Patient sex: M
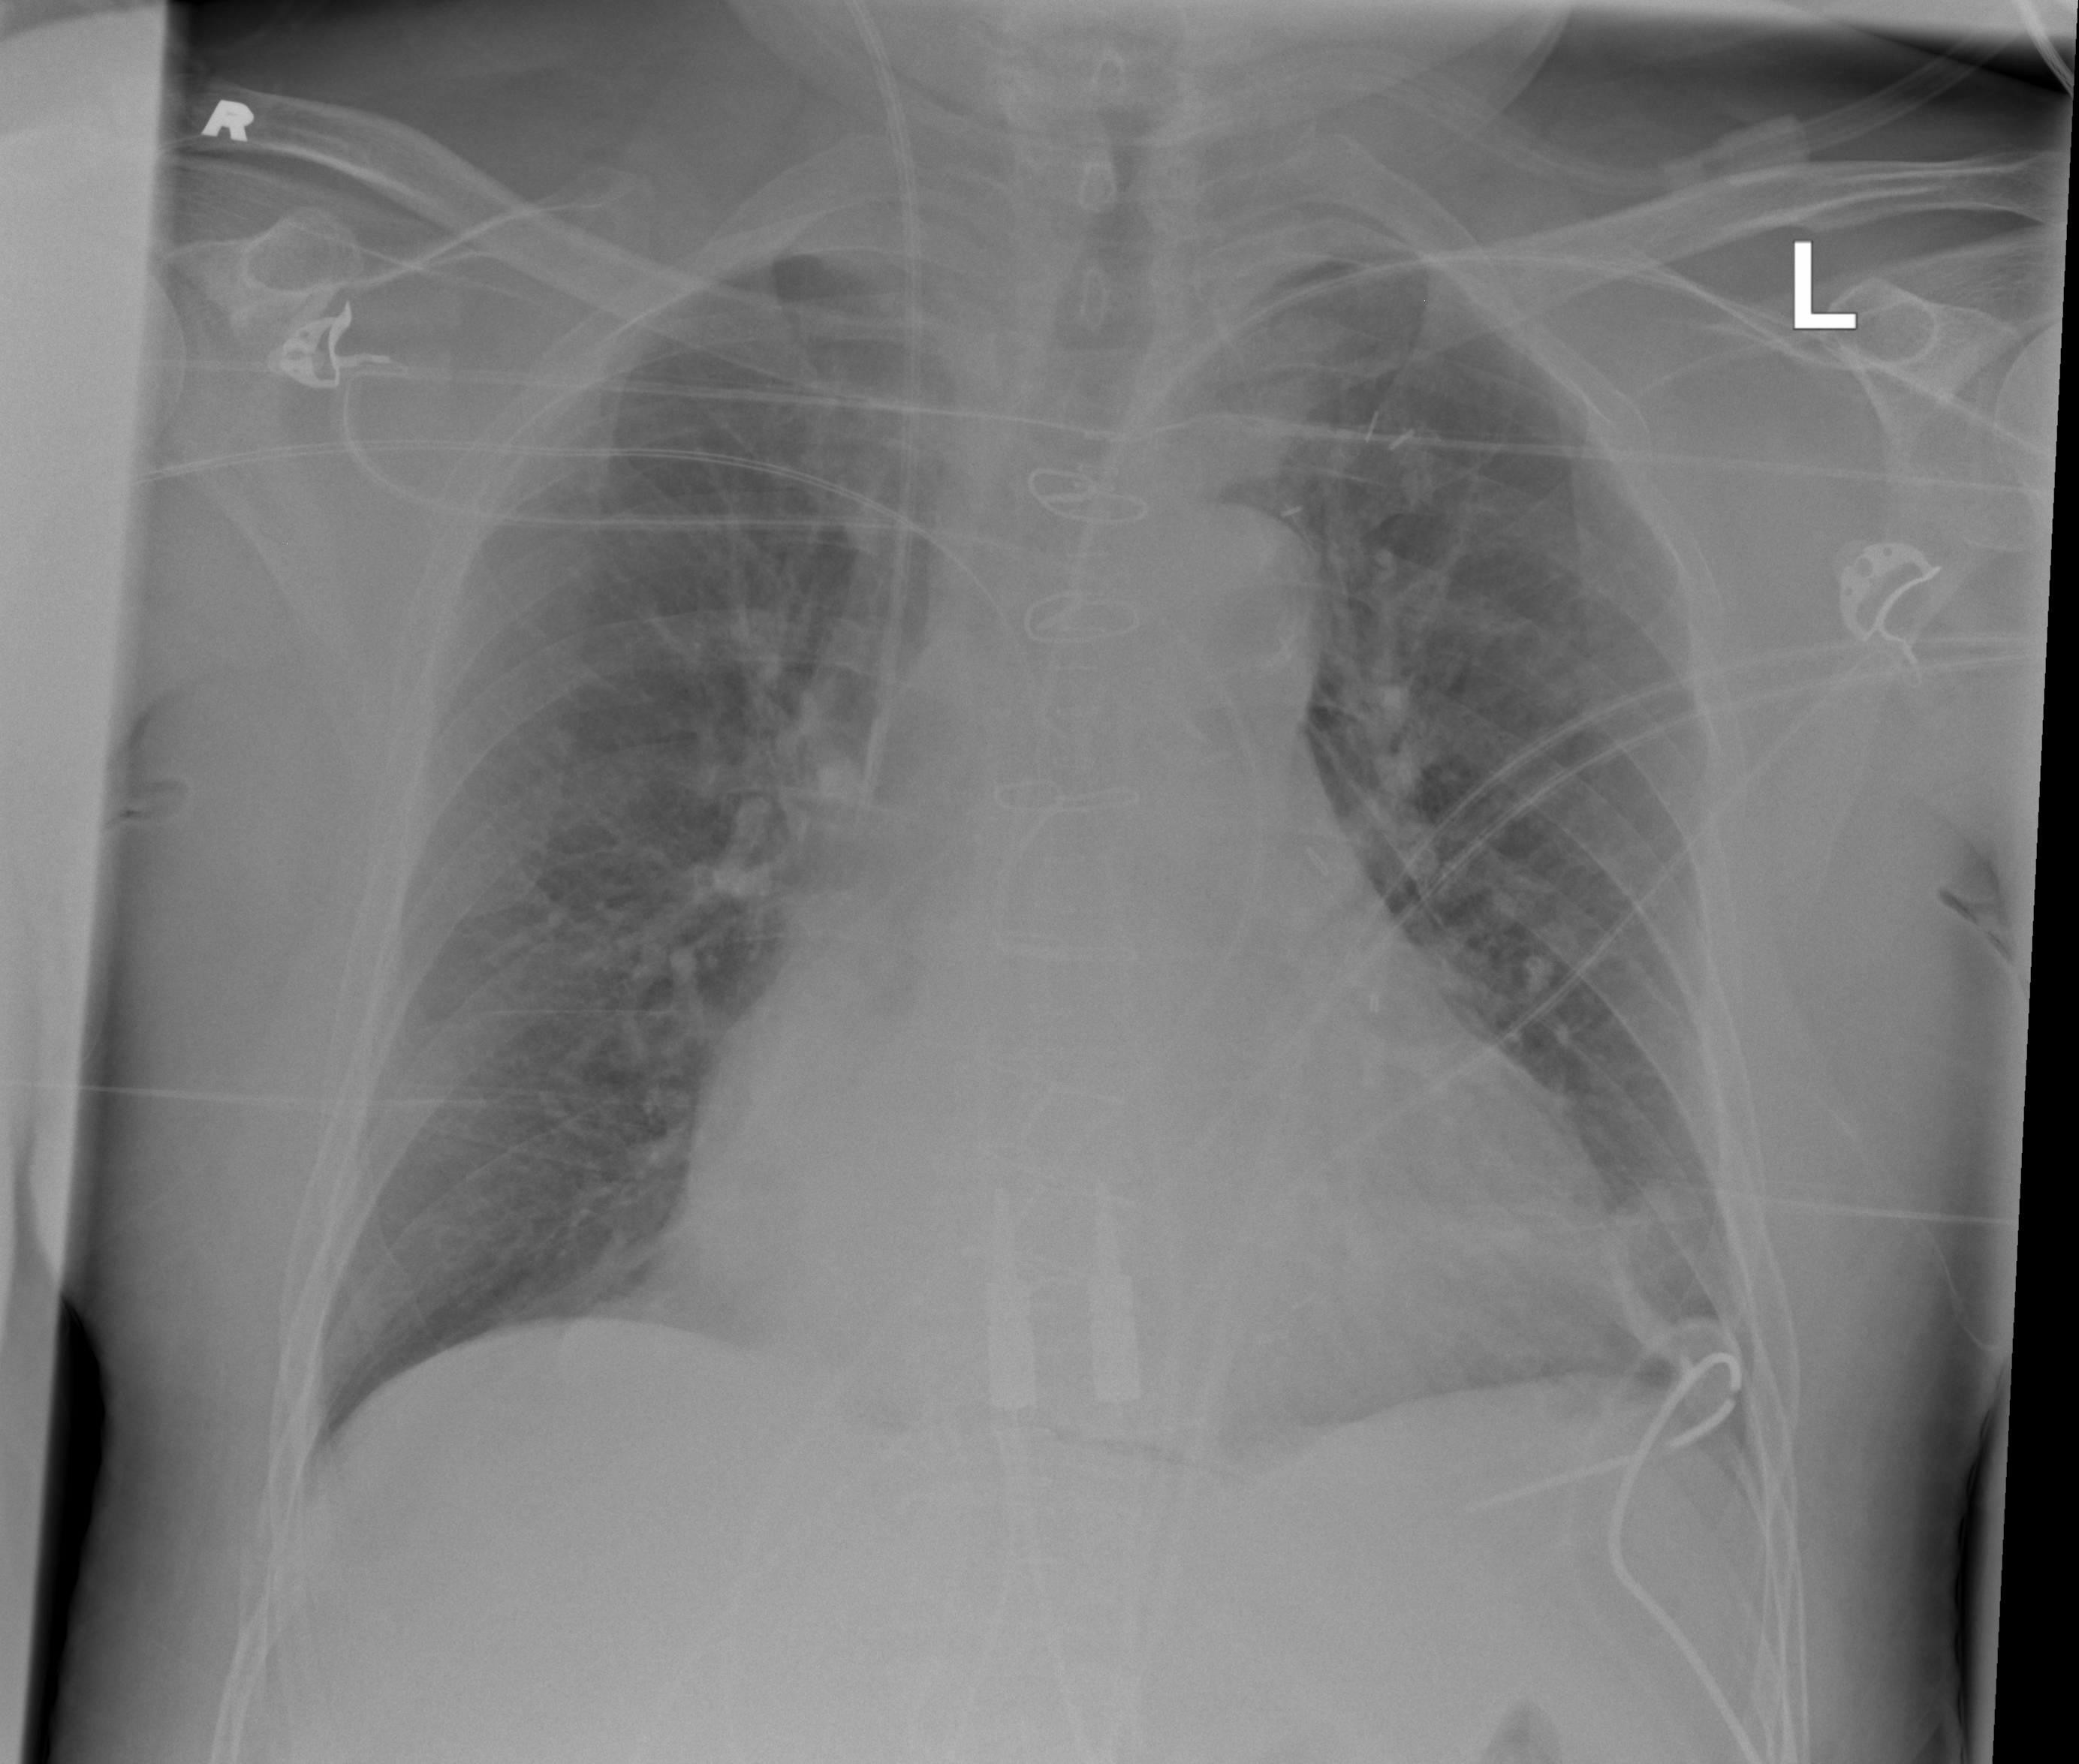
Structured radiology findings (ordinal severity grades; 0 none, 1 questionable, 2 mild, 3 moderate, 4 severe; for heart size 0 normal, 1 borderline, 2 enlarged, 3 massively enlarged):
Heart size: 2
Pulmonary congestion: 2
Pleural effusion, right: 0
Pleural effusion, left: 0
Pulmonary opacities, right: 0
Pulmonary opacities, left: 0
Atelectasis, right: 2
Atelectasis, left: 2